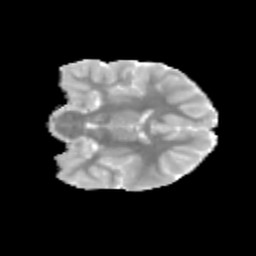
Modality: MD
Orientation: coronal
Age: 9
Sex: female
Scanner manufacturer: siemens
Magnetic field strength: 3 T
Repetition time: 3.8 s
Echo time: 0.07 s